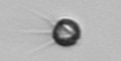
Label: Acanthoica_quattrospina